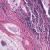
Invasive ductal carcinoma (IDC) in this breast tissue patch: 1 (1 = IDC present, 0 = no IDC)